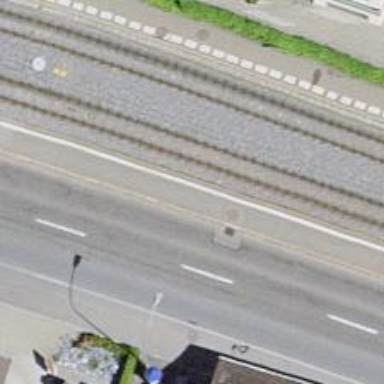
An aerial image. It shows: Narrow-gauge railway track with one electrified contact line.